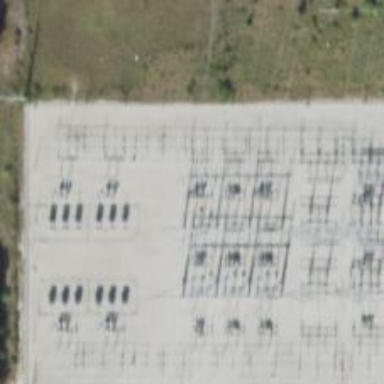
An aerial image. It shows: Switch for power supply.